Field crop: maize
Growth stage: 1
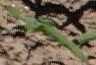
Species: maize